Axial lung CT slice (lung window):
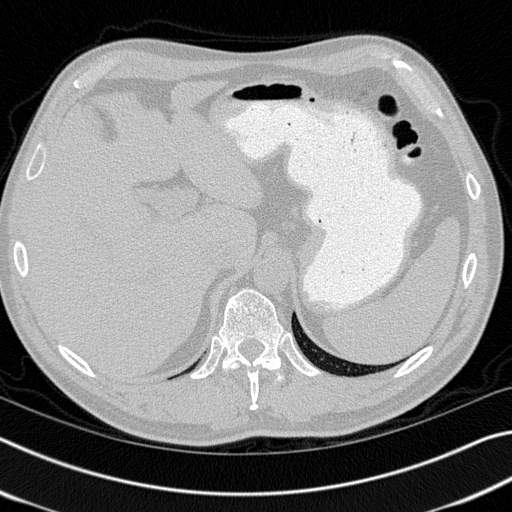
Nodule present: no